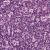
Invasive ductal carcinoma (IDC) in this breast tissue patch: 1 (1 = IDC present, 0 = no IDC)